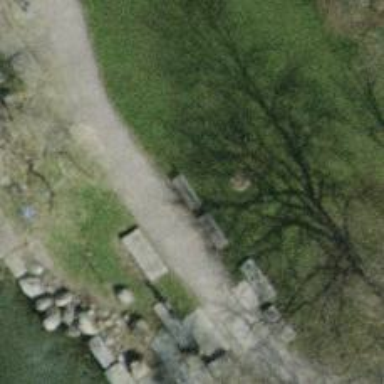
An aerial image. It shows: Brown bench.